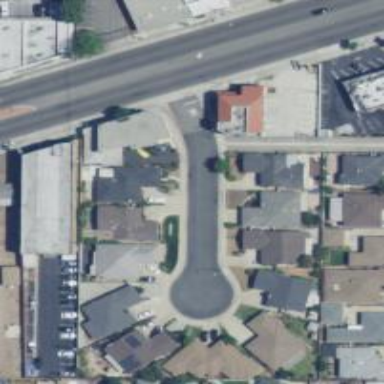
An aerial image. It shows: Alley classified as service road.